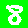
Digit: 8